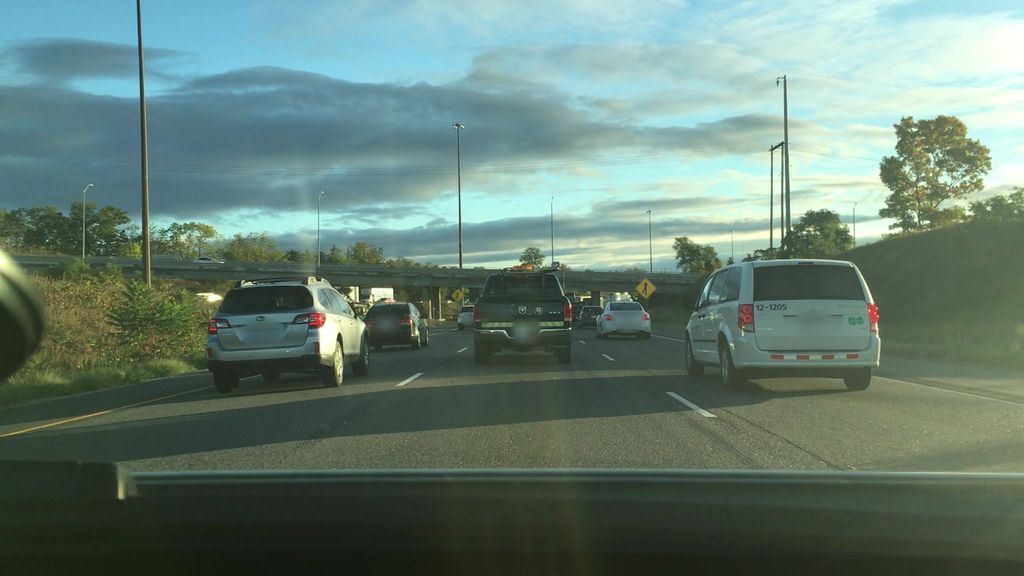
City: hamilton